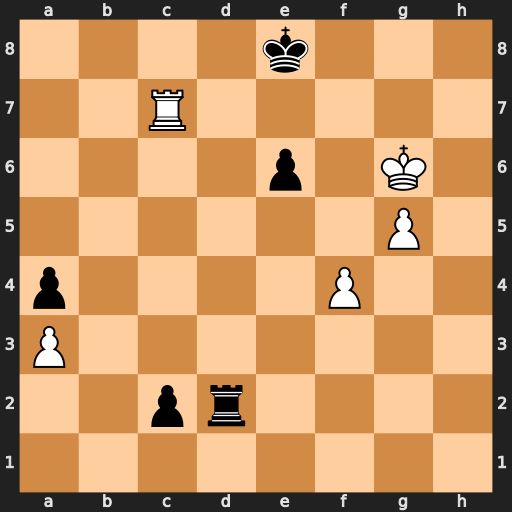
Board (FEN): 4k3/2R5/4p1K1/6P1/p4P2/P7/2pr4/8
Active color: w
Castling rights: -
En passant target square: -
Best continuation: Kf6 Kd8 Rc4 Rf2 Kxe6